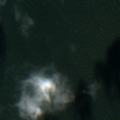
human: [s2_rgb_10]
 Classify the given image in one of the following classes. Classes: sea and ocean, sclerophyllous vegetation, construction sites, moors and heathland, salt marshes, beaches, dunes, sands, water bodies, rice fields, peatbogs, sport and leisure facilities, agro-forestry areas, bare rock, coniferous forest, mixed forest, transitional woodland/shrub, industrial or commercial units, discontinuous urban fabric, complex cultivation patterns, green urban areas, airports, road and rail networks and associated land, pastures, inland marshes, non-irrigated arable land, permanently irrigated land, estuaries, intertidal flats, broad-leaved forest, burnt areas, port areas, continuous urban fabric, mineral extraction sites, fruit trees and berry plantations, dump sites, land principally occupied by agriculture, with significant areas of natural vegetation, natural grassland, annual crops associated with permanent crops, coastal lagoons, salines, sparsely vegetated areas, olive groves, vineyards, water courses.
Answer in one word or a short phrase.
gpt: sea and ocean